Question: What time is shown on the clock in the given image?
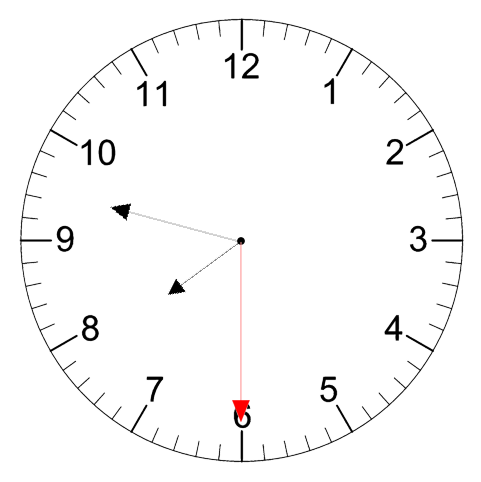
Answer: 07:47:30